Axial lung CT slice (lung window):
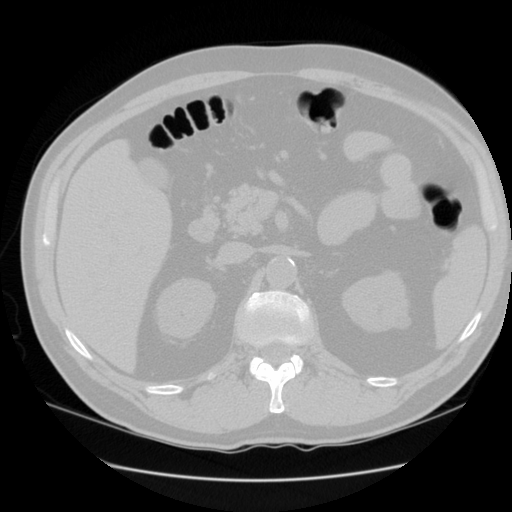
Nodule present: no